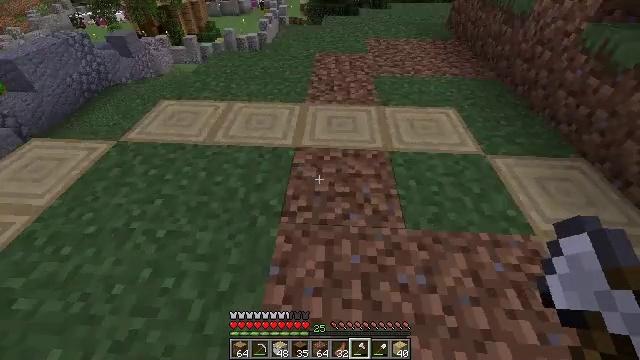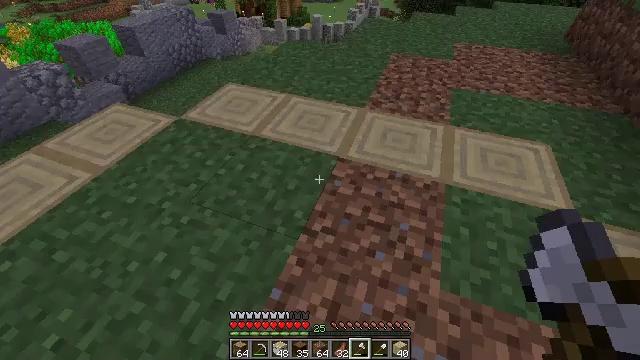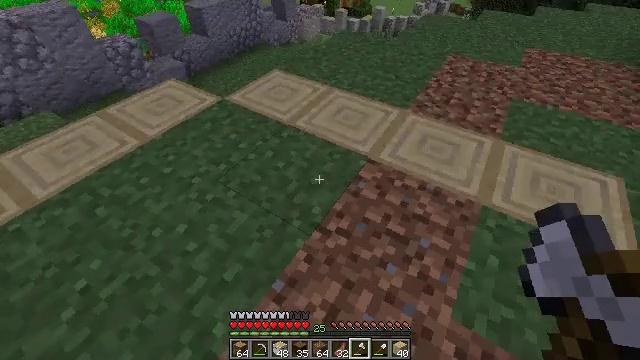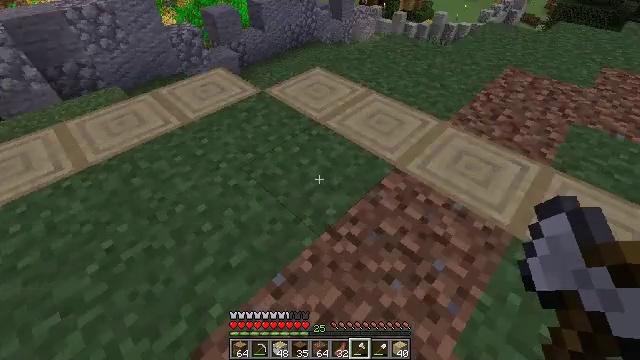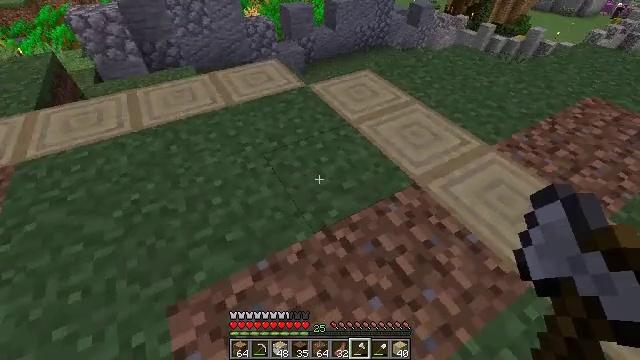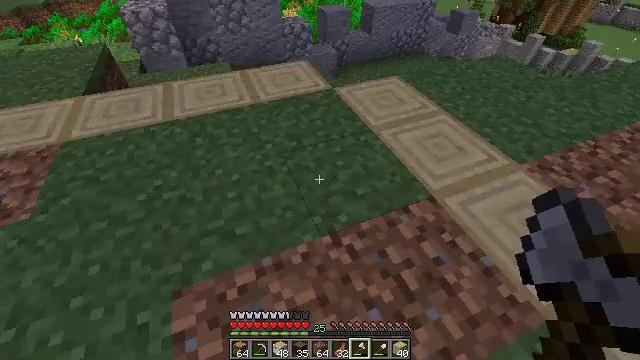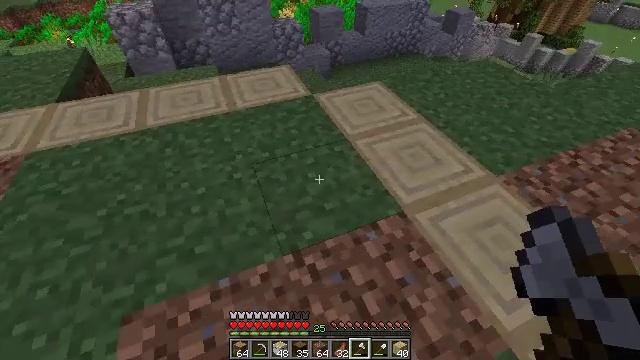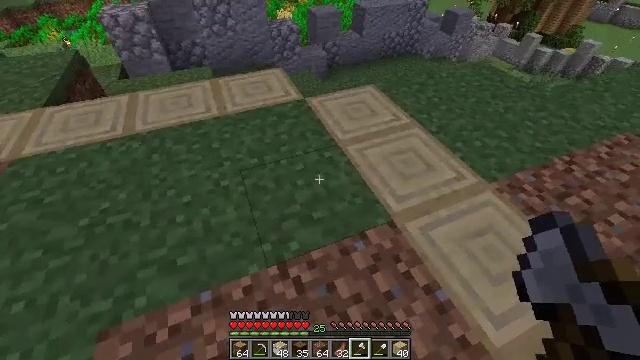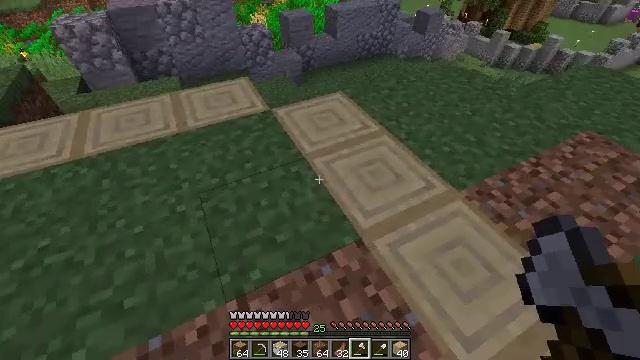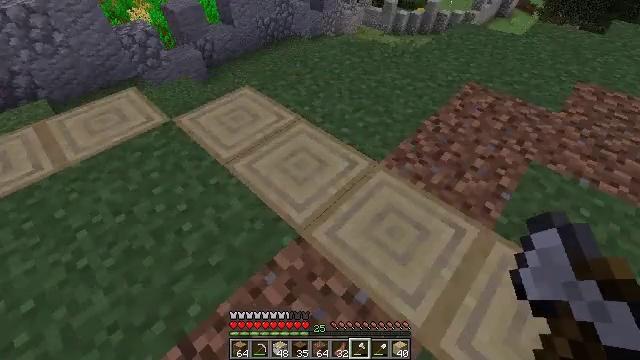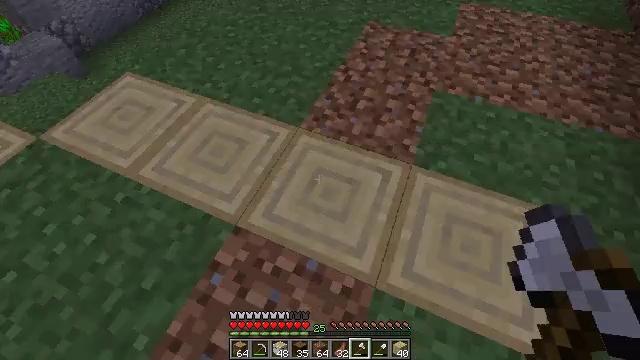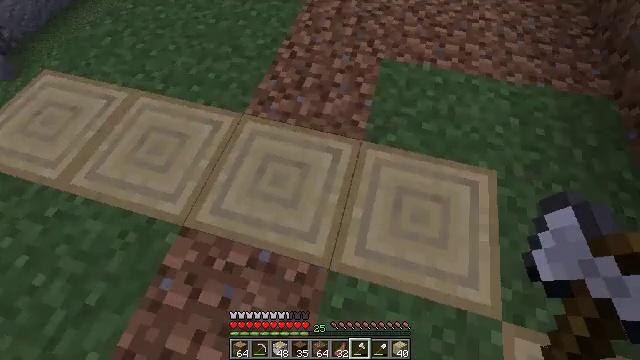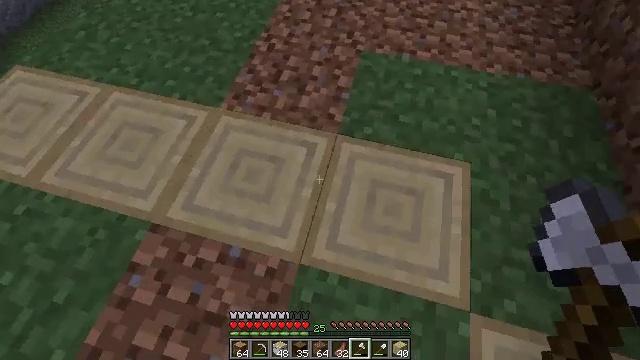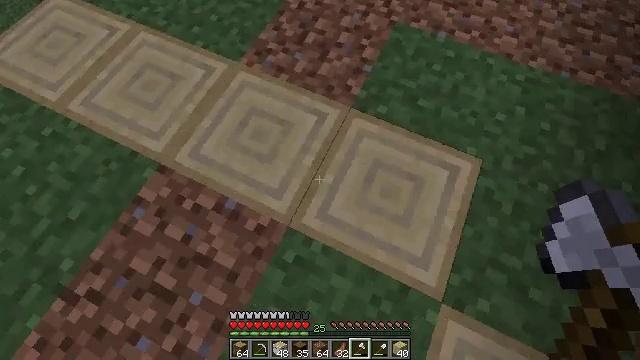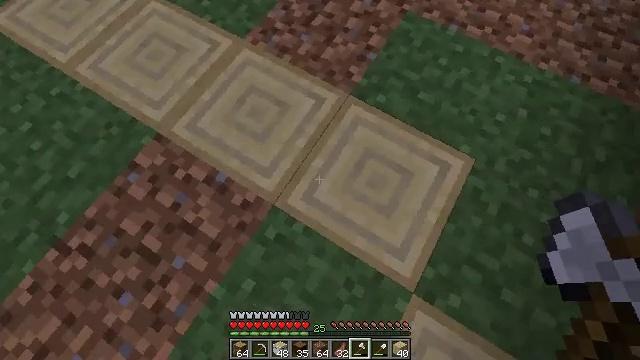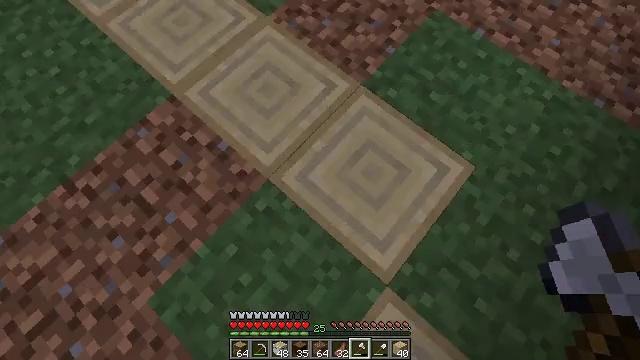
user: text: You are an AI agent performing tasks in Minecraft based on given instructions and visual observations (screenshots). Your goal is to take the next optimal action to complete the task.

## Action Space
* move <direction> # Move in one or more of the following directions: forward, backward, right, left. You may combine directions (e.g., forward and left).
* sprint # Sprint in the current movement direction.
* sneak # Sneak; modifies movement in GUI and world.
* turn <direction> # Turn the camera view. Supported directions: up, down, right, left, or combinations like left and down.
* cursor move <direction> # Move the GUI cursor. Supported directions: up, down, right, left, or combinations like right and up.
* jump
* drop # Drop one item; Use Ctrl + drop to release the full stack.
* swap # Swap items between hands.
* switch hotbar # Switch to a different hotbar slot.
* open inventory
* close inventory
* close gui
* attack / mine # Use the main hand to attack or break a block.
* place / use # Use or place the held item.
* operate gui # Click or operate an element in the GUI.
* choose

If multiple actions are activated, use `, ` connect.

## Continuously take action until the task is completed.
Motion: motion action
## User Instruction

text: Harvest the stripped birch log.
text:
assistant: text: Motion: move forward and move right, turn left and down
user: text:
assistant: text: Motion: move right, turn left and down
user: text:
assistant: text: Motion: move right, turn left
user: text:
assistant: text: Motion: move right, turn left
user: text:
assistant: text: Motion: move forward and move right, turn left
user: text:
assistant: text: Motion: move forward and move right
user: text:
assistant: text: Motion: move forward and move right
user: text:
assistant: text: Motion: move forward and move right, turn right
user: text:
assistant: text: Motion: move right, turn right and down
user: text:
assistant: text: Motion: move right, turn right and down
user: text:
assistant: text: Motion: move right, turn right and down
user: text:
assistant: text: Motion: move right, turn down
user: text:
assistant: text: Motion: move back and move right, turn left and down
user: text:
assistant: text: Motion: move back and move right, turn left and down
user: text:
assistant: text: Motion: move back and move right, turn left and down
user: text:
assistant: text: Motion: move back, turn left and up
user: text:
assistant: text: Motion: move back, turn left
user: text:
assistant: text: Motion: move back
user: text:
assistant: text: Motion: move back, turn left and up
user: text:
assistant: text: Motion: move back, turn left and up
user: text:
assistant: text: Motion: turn left, attack / mine
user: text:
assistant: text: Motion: turn up, attack / mine
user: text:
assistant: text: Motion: turn up, attack / mine
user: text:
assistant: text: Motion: turn up, attack / mine
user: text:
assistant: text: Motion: turn up, attack / mine
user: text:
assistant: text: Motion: attack / mine
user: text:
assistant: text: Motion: attack / mine
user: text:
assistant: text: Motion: move right
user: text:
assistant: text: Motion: move right, turn left and down
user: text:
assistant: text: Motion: move right, turn left and down